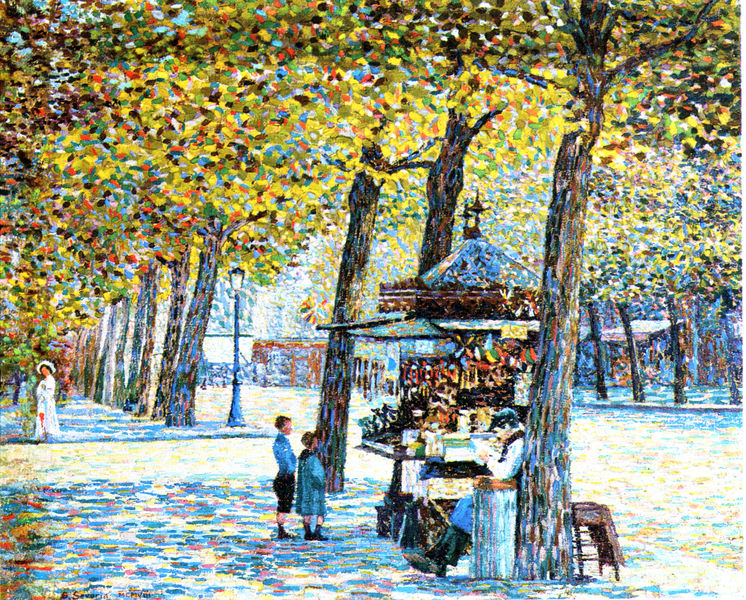
Titel: Le marchand d'oublies (Av. Trudaine)
Künstler: Gino Severini
Standort: Paris
Institution: Collection Prunières
Schlagwörter: baum, blau, blätter, laub, mann, schatten, weiß, baumstämme, bäume, frauen, gelb, grün, impressionismus, menschen, mädchen, sitzen, stadt, braun, bunt, frankreich, frau, hell, hut, kleid, lampe, laterne, licht, paris, strasse, stuhl, dach, dame, haus, park, rot, weg, mütze, mensch, baumstamm, stamm, sonne, kind, leuchte, kinder, sommer, ruhe, buben, hosen, jungen, mittag, allee, herbst, laden, markt, platz, hocker, stämme, blue, chair, lamp, stool, white, black, dress, france, green, table, woman, yellow, lesen, brown, junge, punkte, verkauf, verkäufer, helligkeit, idyll, kiosk, stand, verkaufsstand, verkäuferin, flecken, sehnsucht, man, sky, straßenlaterne, girl, street, trees, pinselstriche, boy, signac, pavillon, light, path, dots, impressionism, shadow, kräftig, french, tritt, stam, children, grell, town, taches, vergangenheit, outside, stroll, tonne, spielsachen, boulevard, city, lantern, leaves, trunk, pointillismus, postimpressionismus, neoimpressionismus, cart, colorful, pointillism, pointillist, box, kirmes, baume, cyan, bude, outdoors, shade, flirrend, spaziergängerin, alley, parasol, kontrastreich, avenue, canopy, straß, vergnügungspark, sommerlich, seurat, neoimpressionism, parc, pointilism, plein aire, süssigkeiten, blue shadows, chiar, gelb blau, kiosk], lampost, lamppost, pavilion, pinwheels, sale, schusteller, sell, seuring, severin, shop, shopkeeper, shorts, streetlamp, streetlight, vendor, wind-chimes